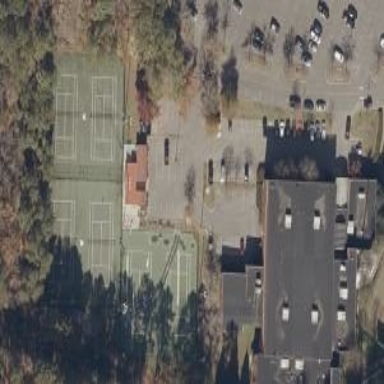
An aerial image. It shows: Tennis court on the leisure land pitch.